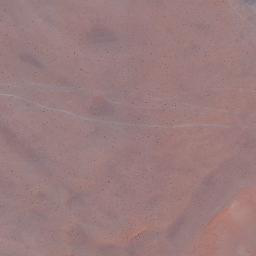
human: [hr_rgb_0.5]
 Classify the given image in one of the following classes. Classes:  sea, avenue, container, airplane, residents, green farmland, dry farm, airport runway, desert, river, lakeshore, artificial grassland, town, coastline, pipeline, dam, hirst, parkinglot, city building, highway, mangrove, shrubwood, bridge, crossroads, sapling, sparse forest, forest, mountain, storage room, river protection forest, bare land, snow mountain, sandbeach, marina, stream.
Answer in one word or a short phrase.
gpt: desert